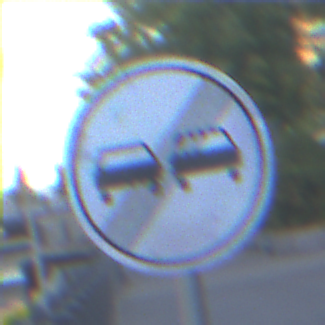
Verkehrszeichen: EndeUeberholverbot
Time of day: SunriseSunset
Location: Outdoor (Urban)
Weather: Clear
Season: NotSpecified
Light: Natural